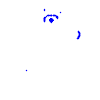
Particle: kaon